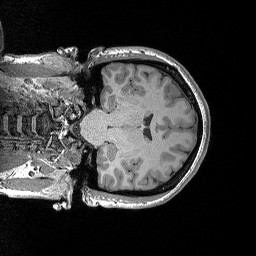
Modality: T1w
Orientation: coronal
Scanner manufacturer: siemens
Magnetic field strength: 3 T
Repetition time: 2.3 s
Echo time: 0.00298 s